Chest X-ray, PA view. Patient: 34 years old, sex M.
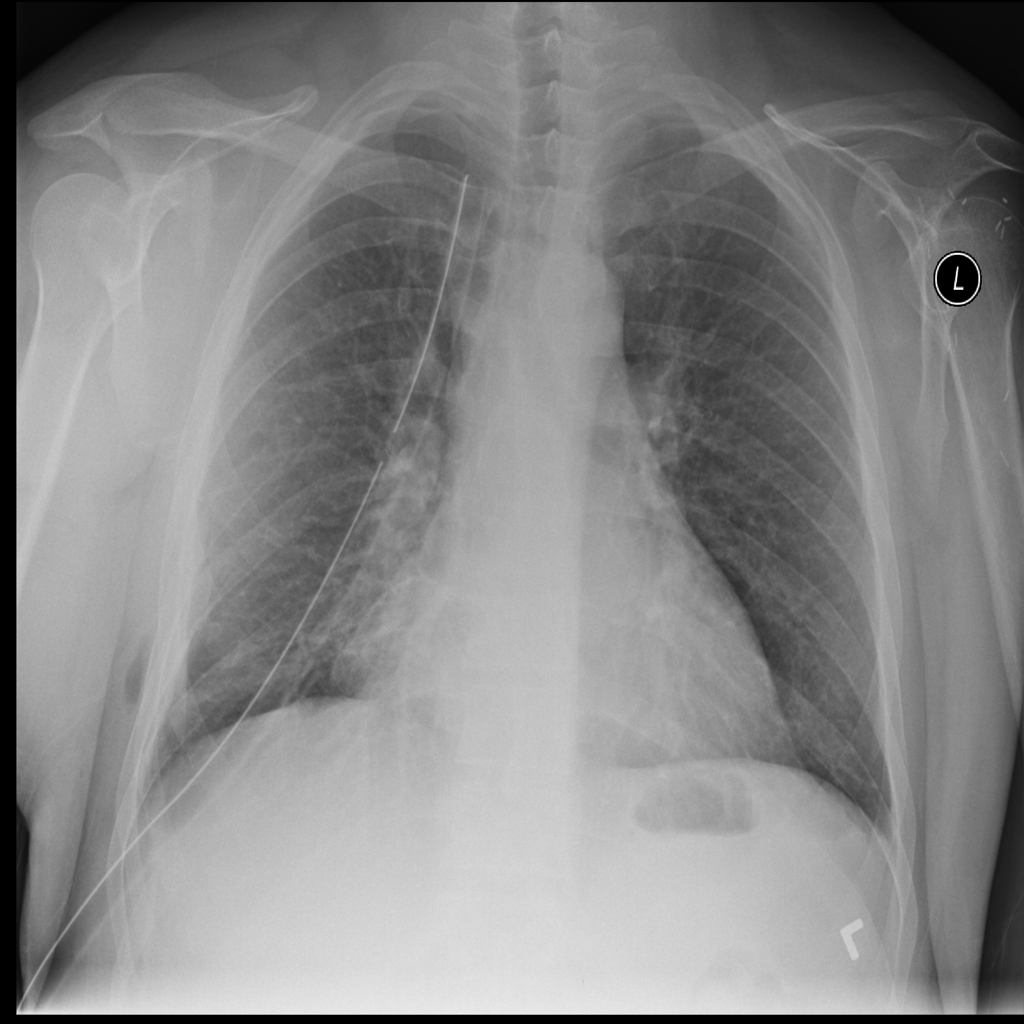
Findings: Infiltration, Pneumothorax